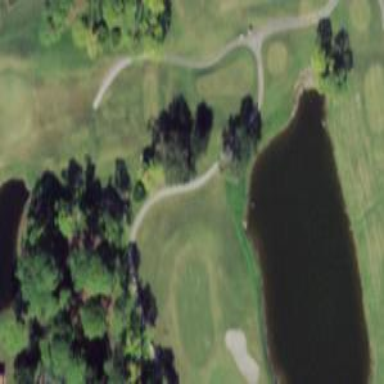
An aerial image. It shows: Golf cartpath that is also road path.